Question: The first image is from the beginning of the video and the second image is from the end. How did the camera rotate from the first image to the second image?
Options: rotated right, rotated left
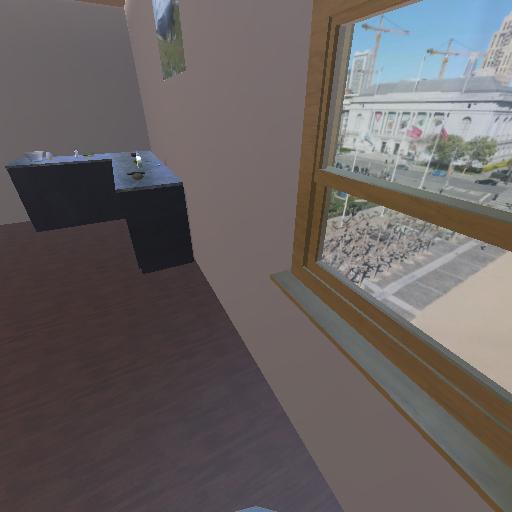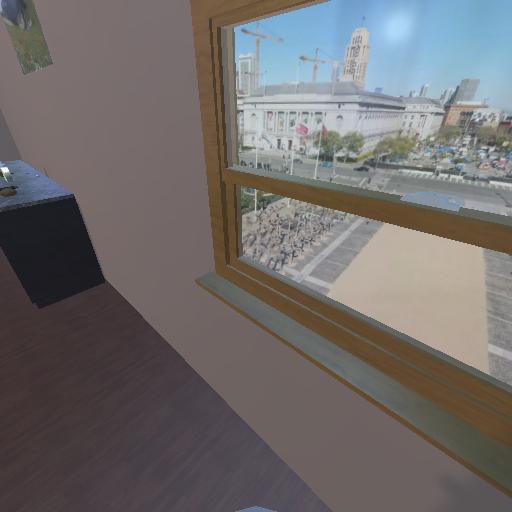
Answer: rotated right